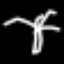
Label: palm tree